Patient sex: M
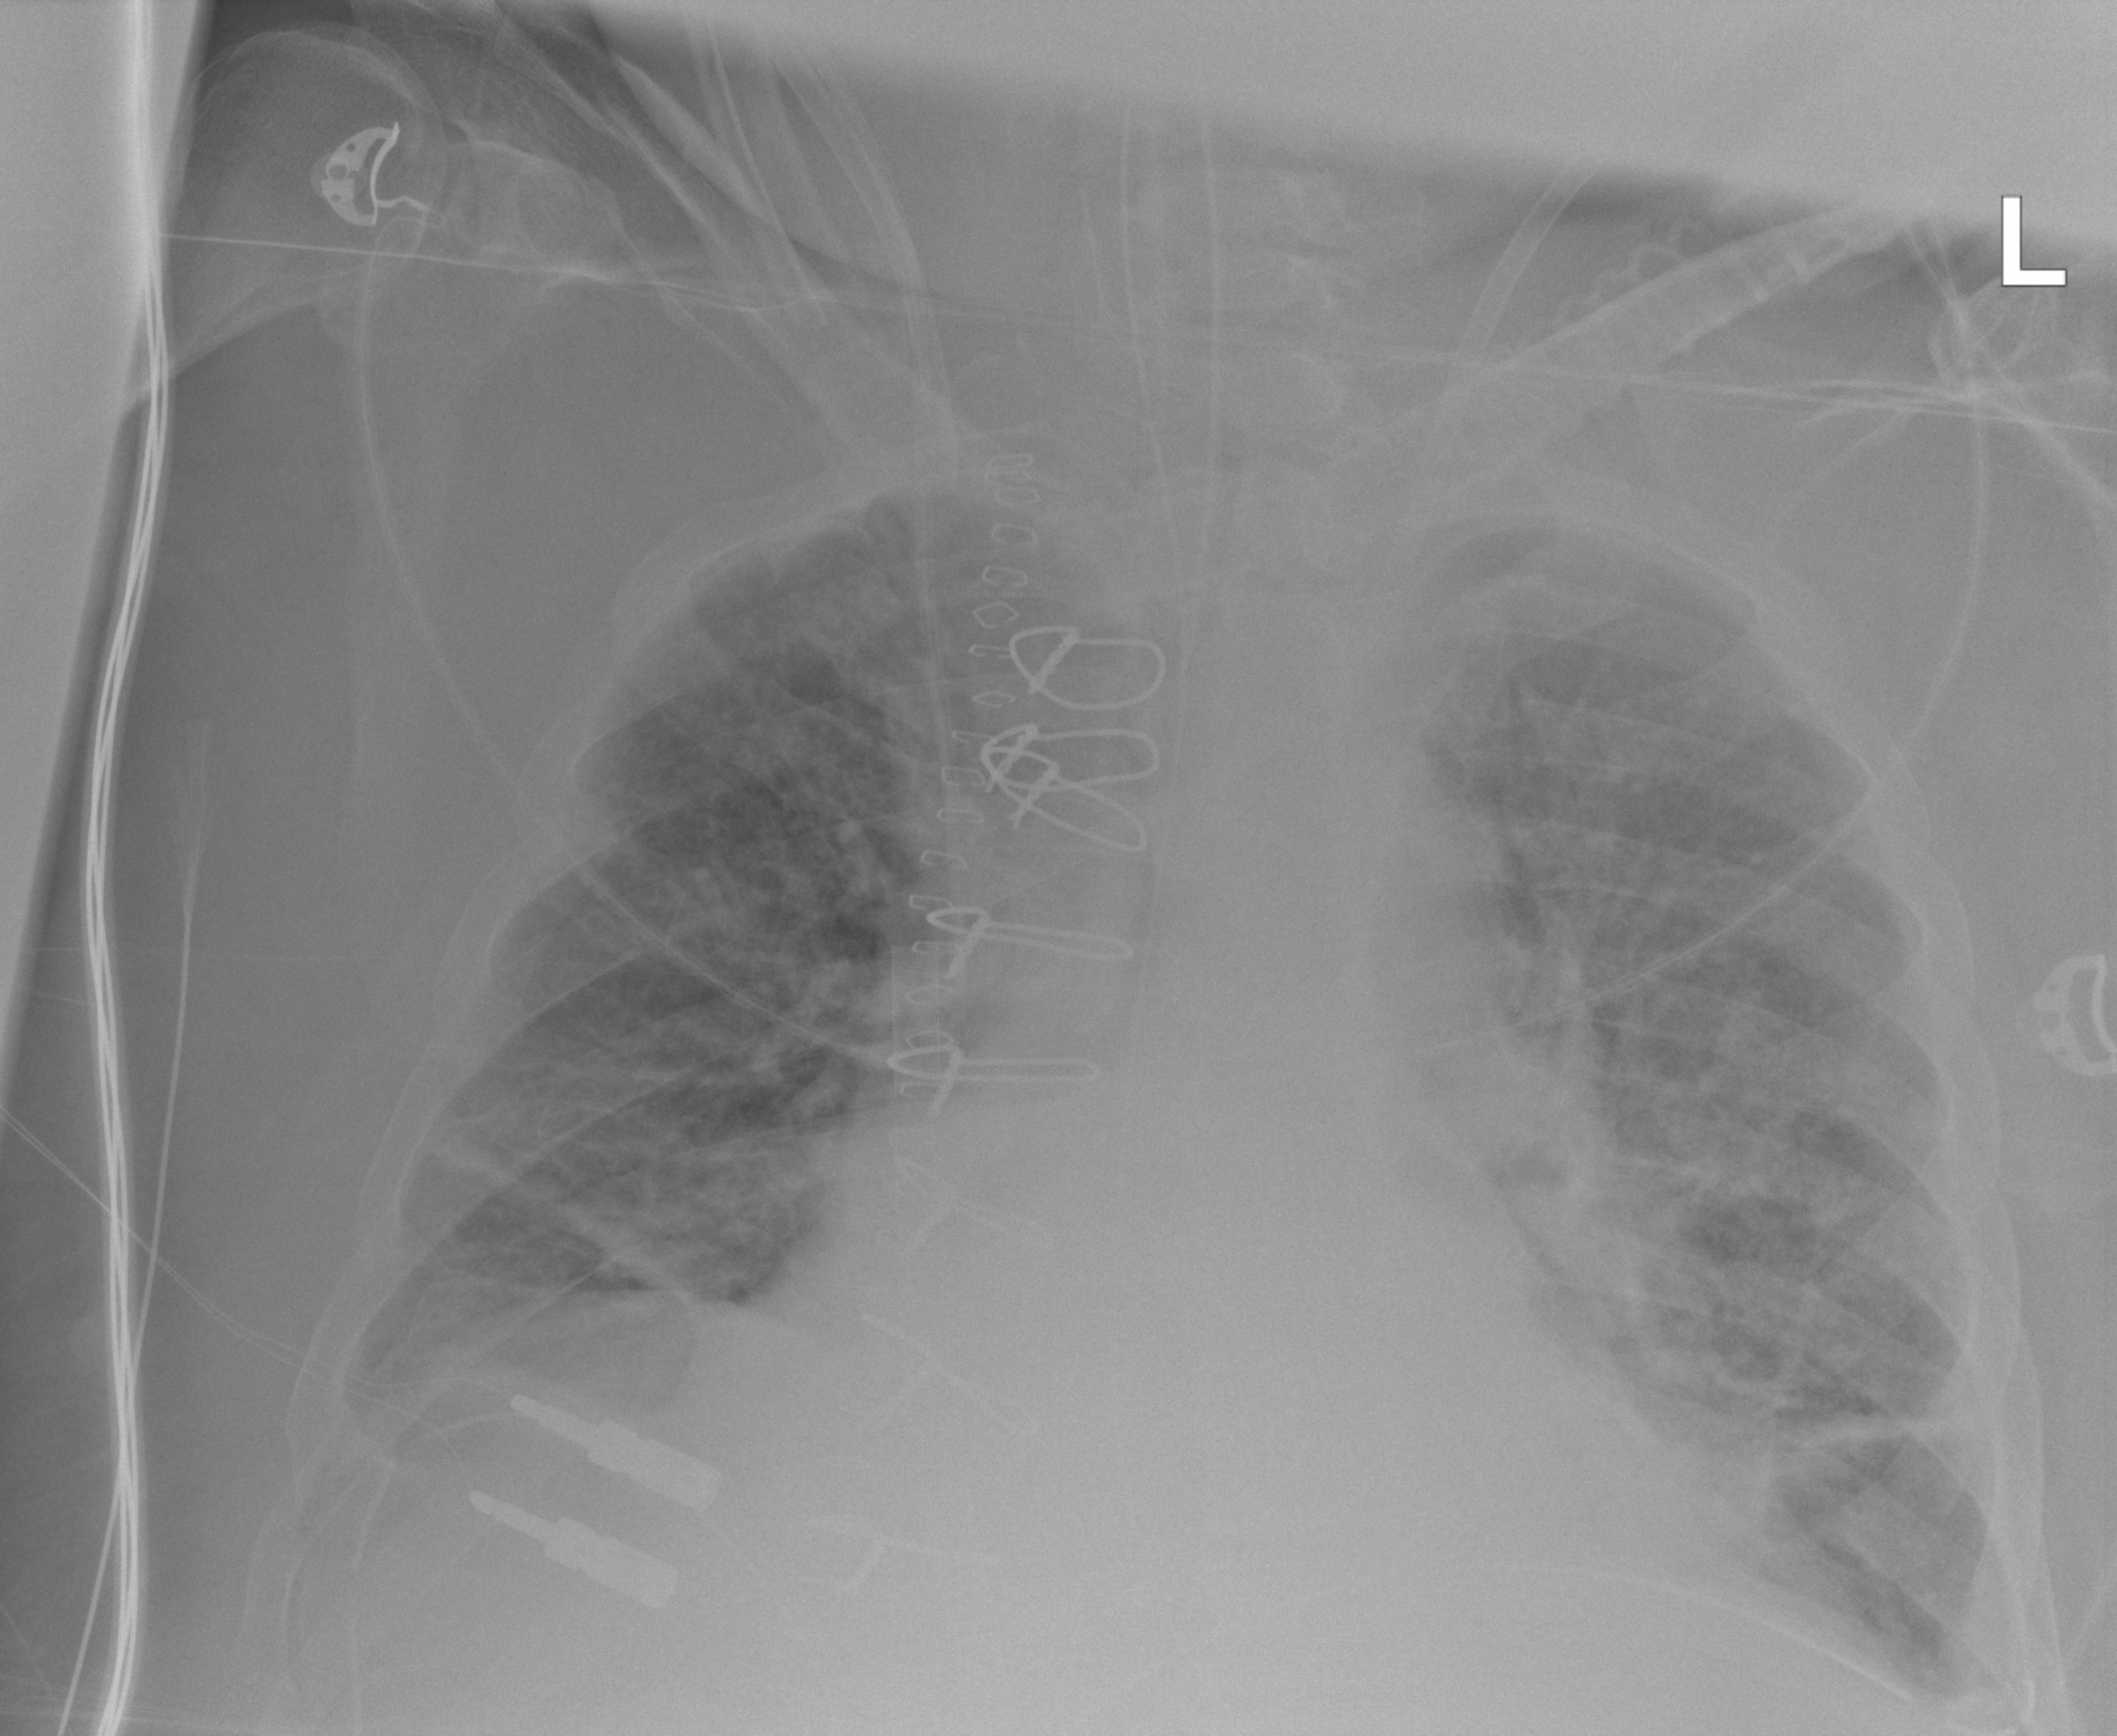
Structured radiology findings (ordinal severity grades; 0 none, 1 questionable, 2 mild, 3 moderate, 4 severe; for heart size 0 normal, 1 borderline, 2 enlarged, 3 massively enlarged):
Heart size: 2
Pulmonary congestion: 2
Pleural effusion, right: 2
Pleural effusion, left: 2
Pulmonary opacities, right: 2
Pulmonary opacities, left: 2
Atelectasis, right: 2
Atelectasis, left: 2